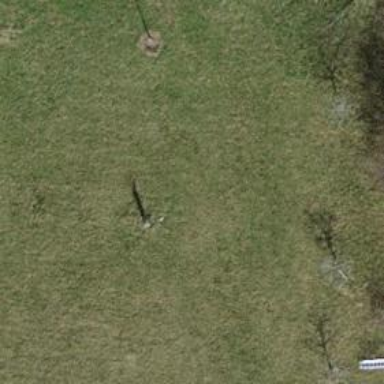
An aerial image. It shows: Single tag "natural: tree."